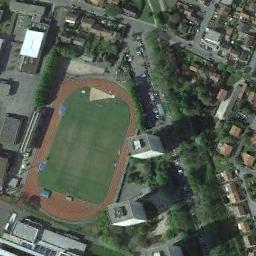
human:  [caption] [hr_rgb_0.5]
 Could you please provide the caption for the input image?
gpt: The ground track field is surrounded by lots of buildings arranged neatly .

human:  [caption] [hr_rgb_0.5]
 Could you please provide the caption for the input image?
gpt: There are lots of buildings beside the ground track field .

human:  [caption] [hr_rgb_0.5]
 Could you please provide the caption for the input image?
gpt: A track and field is built in the middle of a residential area, Surrounded by a lot of vegetation .

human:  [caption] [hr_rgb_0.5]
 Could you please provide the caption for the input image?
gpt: There is an ground track field .

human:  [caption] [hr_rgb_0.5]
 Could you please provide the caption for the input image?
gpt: There are some gray buildings around the ground track field .